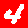
Digit: 4